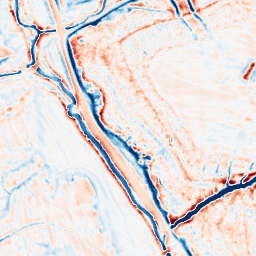
Category: edge_preserving
Decomposition family: bilateral
Decomposition parameters: d: 15
sigma_color: 75
sigma_space: 100
Upsampling method: cubic_catmull_rom
Upsampling parameters: scale: 4
Upsampling scale: 4